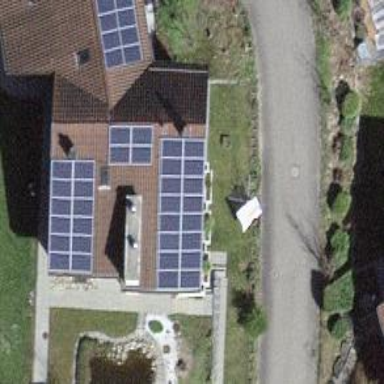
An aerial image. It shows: Solar photovoltaic panel generator.